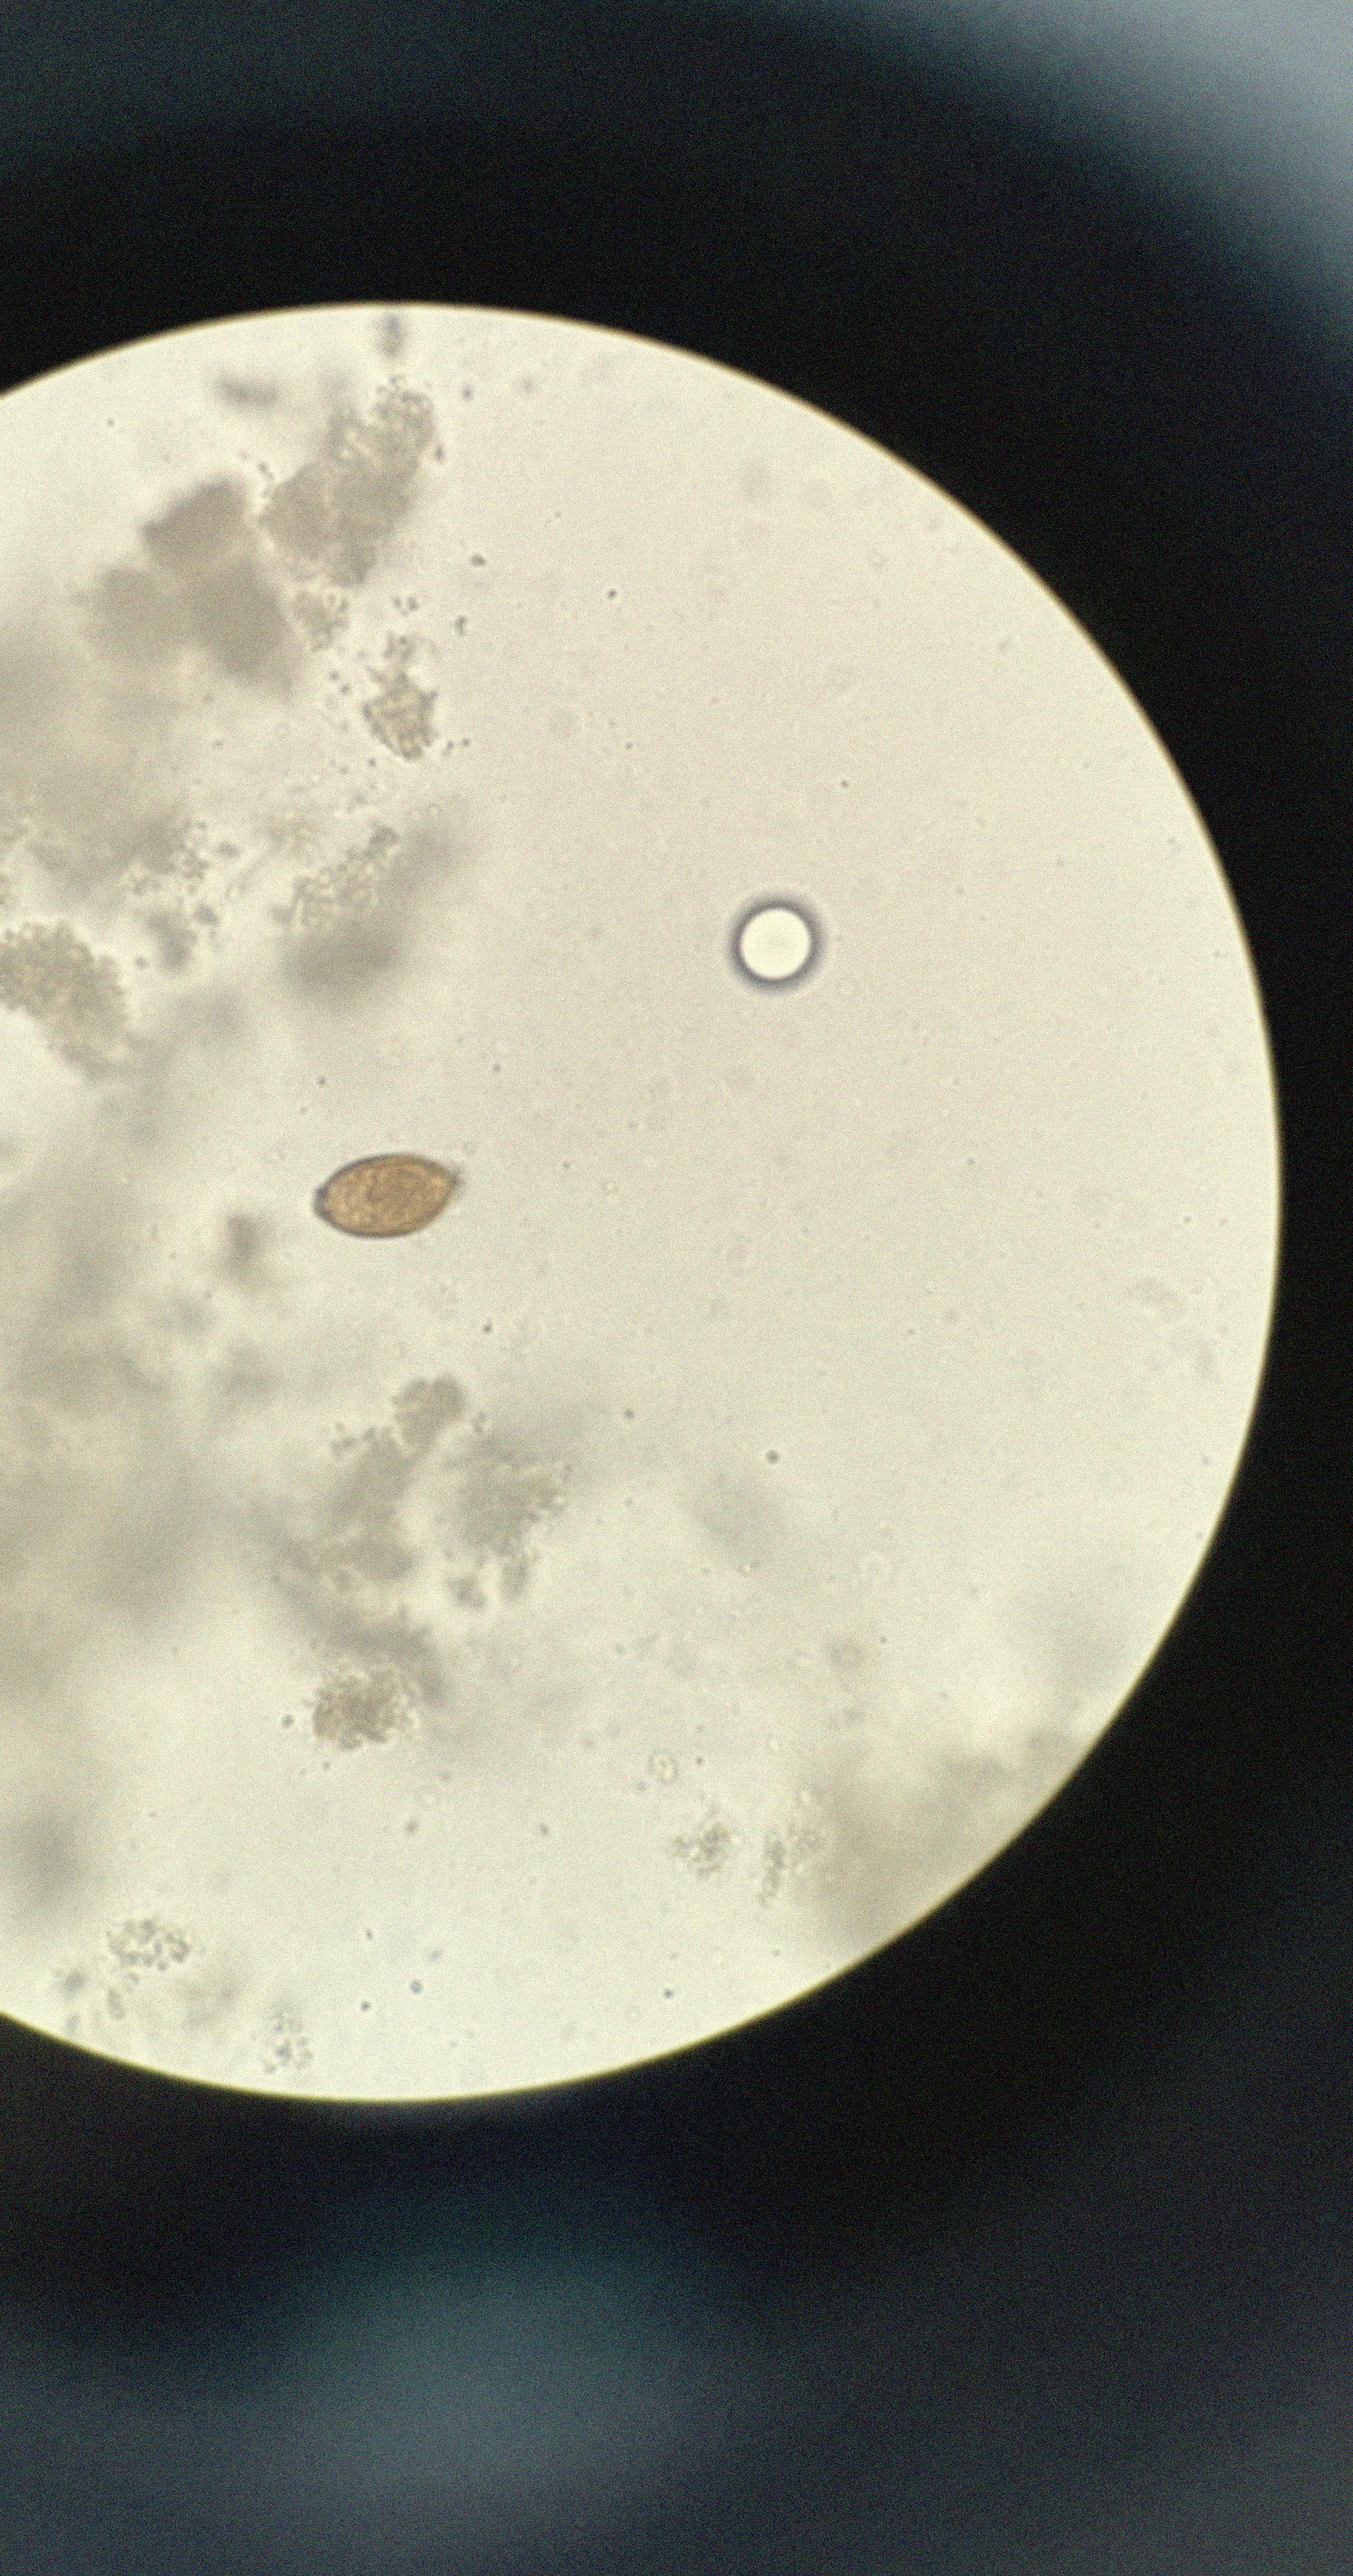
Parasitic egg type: Trichuris trichiura